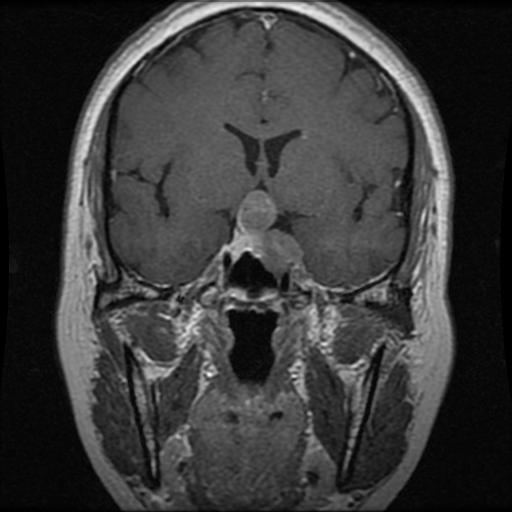
Label: pituitary